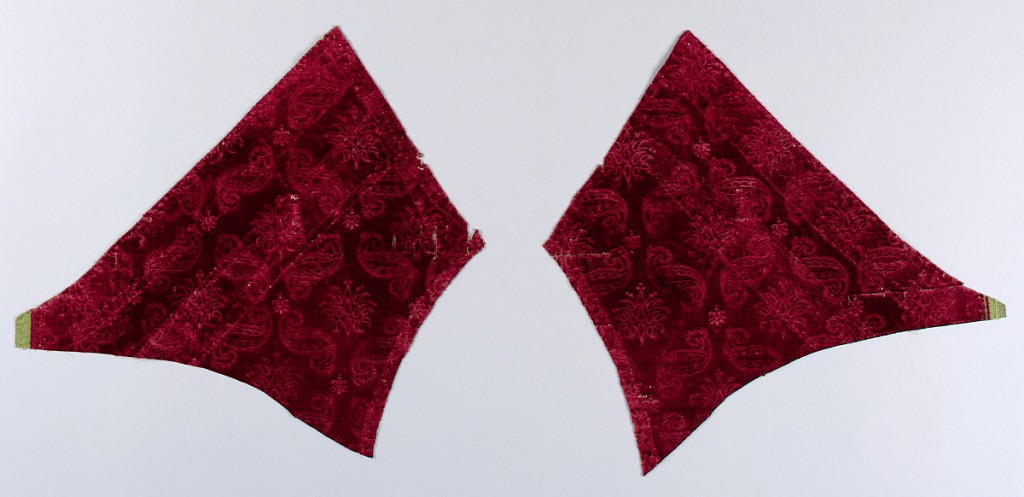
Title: Fragments
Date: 16th century
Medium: silk Technique: cut loops of a supplementary warp in a plain weave-like foundation (velvet) with a stamped pattern
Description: Two shaped fragments of a stamped deep red cut velvet. Rows of offset flowers enclosed in detached "S" and "Z" curves which form a diagonal square grid.